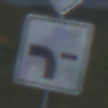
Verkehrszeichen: VerlaufVorfahrtsstrasse6
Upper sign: Vorfahrtsstrasse
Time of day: Night
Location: Outdoor (Nature)
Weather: PartlyCloudy
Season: NotSpecified
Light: Natural